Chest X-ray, AP view. Patient: 62 years old, sex M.
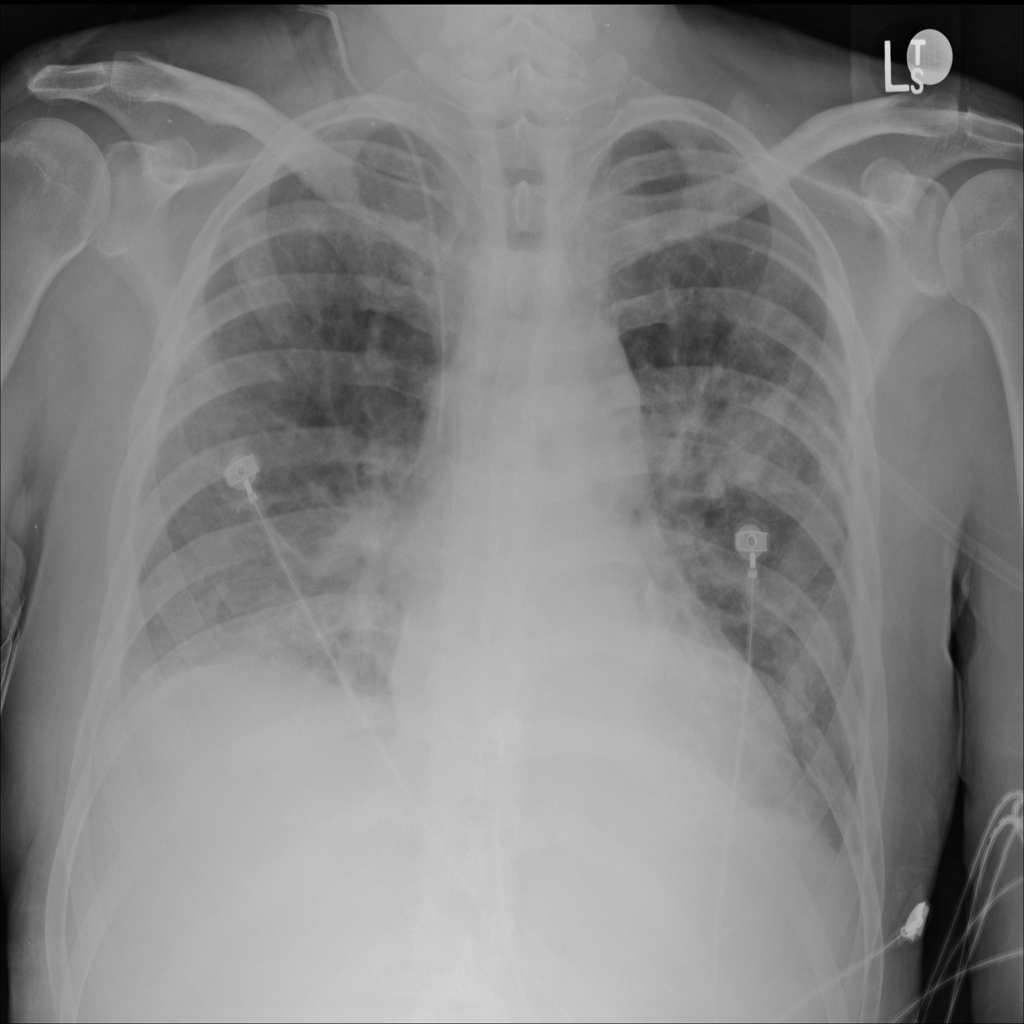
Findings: Effusion